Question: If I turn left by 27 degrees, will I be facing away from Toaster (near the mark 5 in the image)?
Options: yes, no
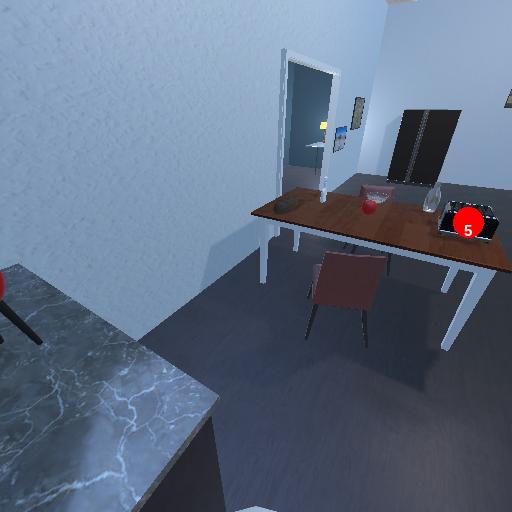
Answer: yes